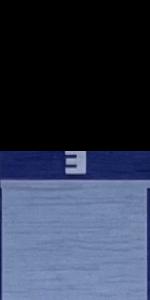
Label: Empty